如图所示，一种机器零件由两部分组成，下部分是实心的正六棱柱，上部分是实心的圆柱（尺寸单位：cm）。电镀这种零件需要用锌，已知每平方米用锌 0.11 千克，则电镀 10000 个这种零件需要锌 \underline{\quad\quad} 千克.（结果精确到 0.01）

\vspace{1em}
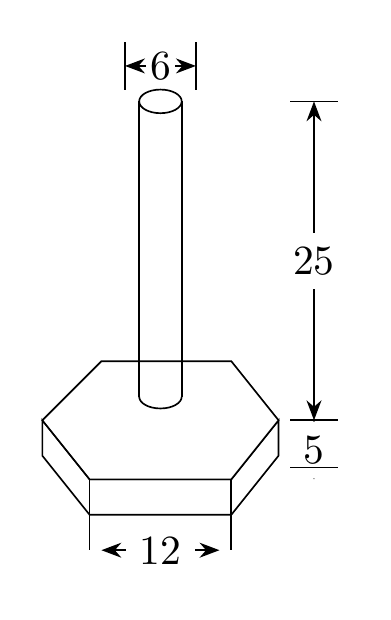
【解答】
\textbf{【答案】} $\boldsymbol{173.74}$

\vspace{1em}

\textbf{【分析】}
分别求出一个底面六棱柱的表面积以及上面圆柱的表面积，然后求出一个零件的表面积，利用每平方米用锌 0.11 千克，求出所用锌的总数.

\vspace{1em}

\textbf{【详解】}
把六棱柱的底面分为六个全等的等边三角形，

$\therefore$ 每个等边三角形的面积为
\[
S = \dfrac{1}{2} \times 12 \times (12 \times \sin 60^\circ) = 36\sqrt{3},
\]

$\therefore$ 六棱柱的底面积为
\[
S_1 = 2 \times (6 \times 36\sqrt{3}) = 432\sqrt{3},
\]

$\therefore$ 六棱柱的侧面积为
\[
S_2 = 6 \times (12 \times 5) = 360,
\]

$\therefore$ 六棱柱的表面积为
\[
S_3 = 432\sqrt{3} + 360,
\]

圆柱的侧面积为
\[
S_4 = 6\pi \times 25 = 150\pi,
\]

$\because$ 圆柱的底面积和六棱柱的部分底面积重合，

$\therefore$ 零件的表面积
\[
S = S_3 + S_4 = 432\sqrt{3} + 360 + 150\pi \approx 1579.49 \, (\text{cm}^2) = 0.157949 \, (\text{m}^2)
\]

$\therefore$ 电镀 10000 个零件需锌
\[
0.157949 \times 0.11 \times 10000 = 173.7439 \approx 173.74 \, (\text{千克}).
\]
故答案为：173.74